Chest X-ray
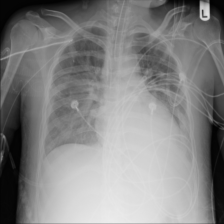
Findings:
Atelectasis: positive
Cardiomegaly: negative
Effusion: positive
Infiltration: positive
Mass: negative
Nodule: negative
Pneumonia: negative
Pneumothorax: negative
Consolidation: positive
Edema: positive
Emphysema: negative
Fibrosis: negative
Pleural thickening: negative
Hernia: negative